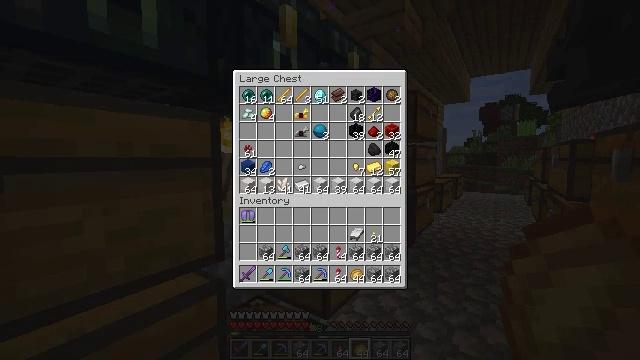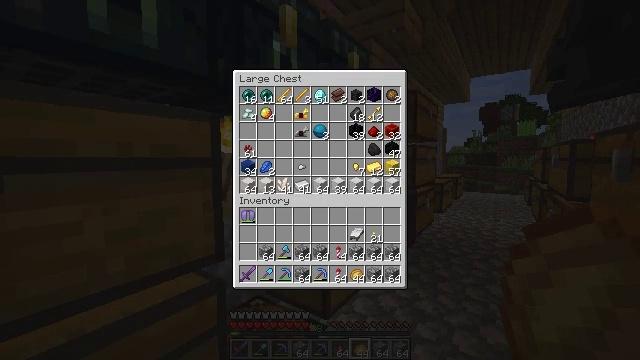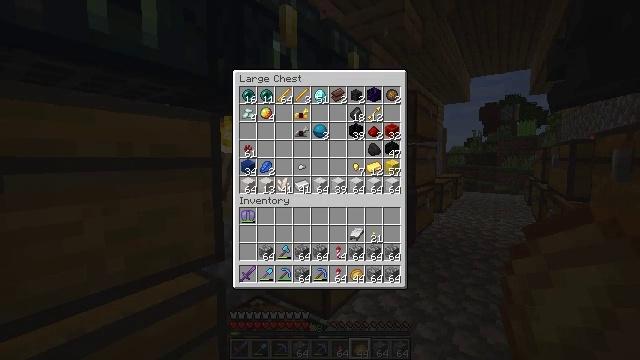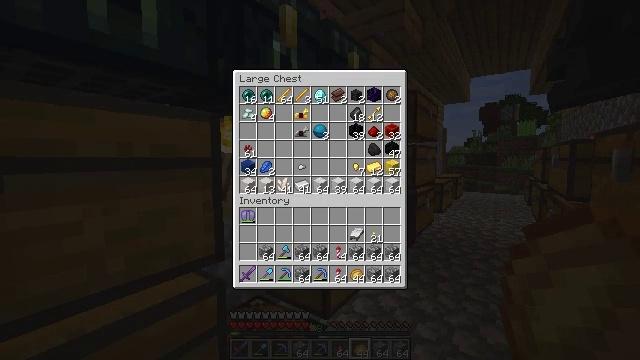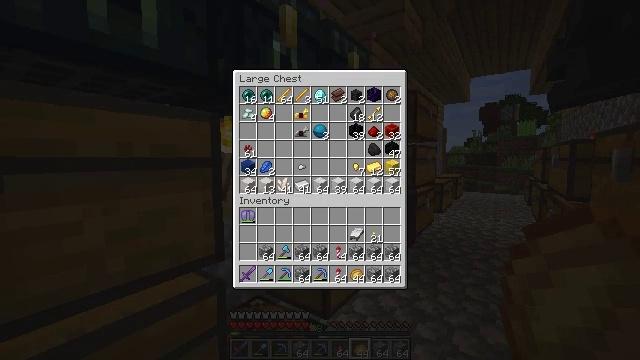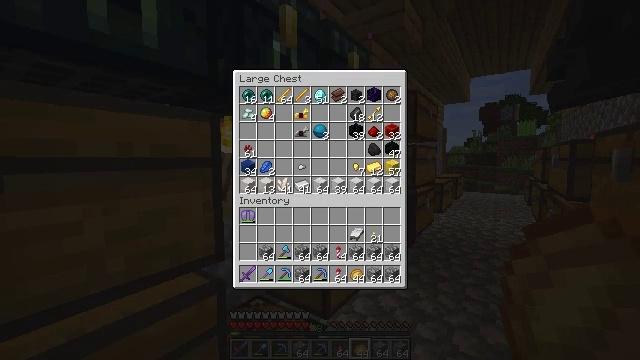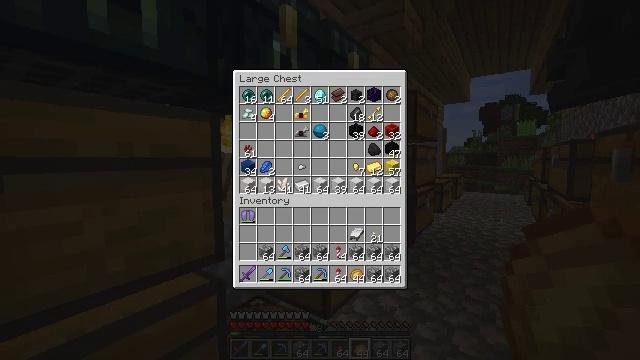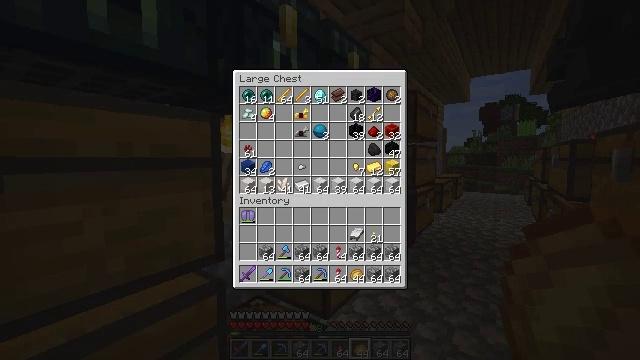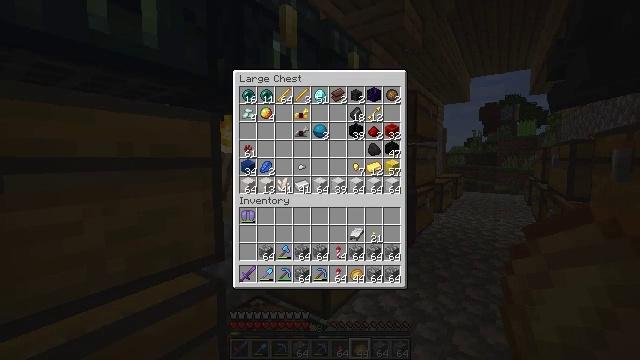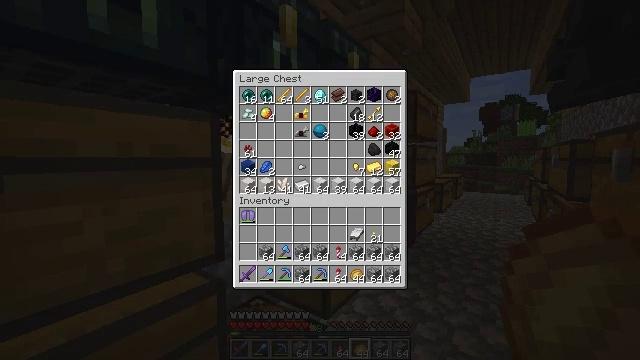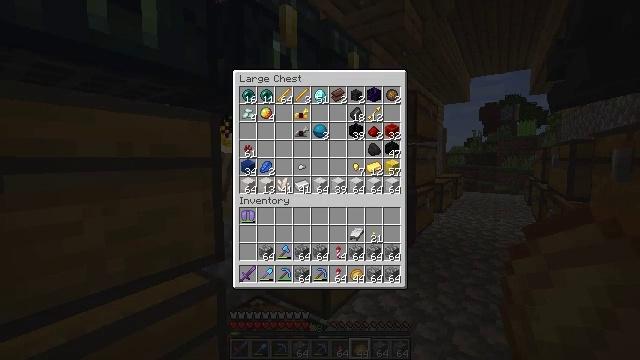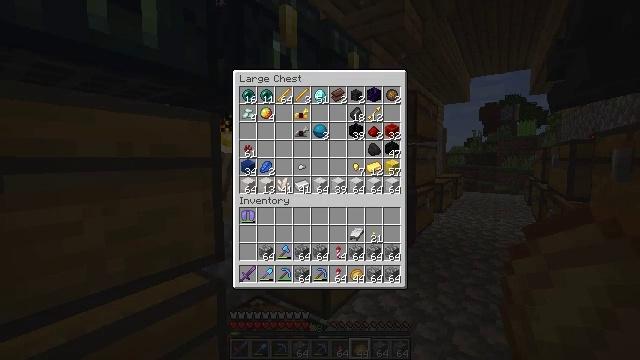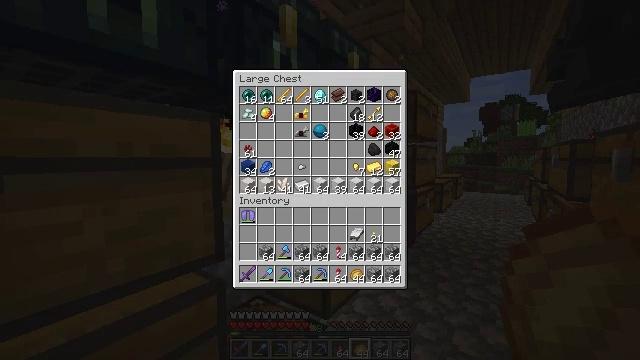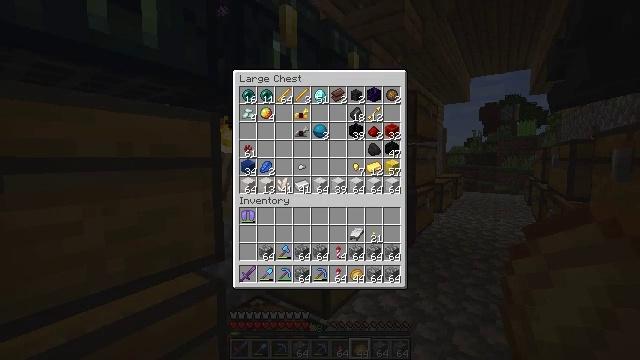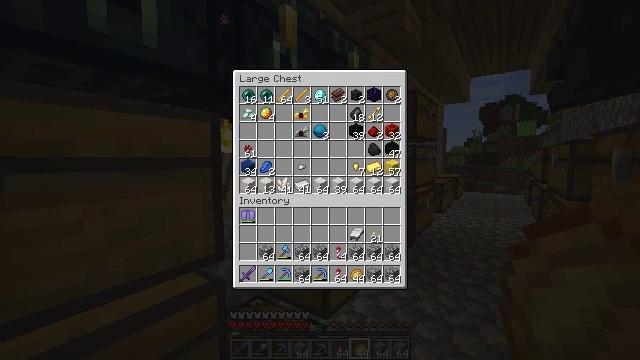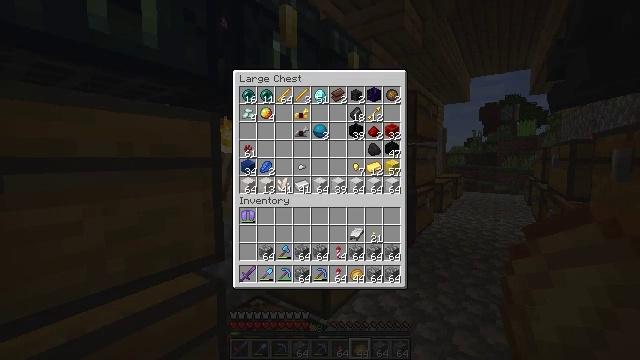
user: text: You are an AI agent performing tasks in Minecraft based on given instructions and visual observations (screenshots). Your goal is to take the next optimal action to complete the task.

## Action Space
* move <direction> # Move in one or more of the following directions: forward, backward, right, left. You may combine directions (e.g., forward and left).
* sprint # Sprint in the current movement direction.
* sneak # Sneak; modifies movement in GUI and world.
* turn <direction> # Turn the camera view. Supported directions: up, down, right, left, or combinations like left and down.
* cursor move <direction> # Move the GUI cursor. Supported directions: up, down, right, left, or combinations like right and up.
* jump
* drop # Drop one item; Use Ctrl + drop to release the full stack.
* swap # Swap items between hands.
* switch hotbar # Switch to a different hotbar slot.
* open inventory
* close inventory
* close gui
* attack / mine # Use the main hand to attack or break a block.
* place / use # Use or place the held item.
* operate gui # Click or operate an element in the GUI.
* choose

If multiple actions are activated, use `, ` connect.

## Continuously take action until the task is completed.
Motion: motion action
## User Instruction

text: Break the ender chest to move it.
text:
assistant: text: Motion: no_op
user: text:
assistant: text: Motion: no_op
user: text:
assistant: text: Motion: no_op
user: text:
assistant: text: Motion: no_op
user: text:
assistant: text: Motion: no_op
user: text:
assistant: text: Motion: no_op
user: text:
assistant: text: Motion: no_op
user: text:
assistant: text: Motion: no_op
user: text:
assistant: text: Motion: no_op
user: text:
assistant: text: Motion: no_op
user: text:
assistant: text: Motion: no_op
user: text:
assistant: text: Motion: no_op
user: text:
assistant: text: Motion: no_op
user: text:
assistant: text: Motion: no_op
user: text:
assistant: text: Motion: no_op
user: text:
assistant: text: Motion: no_op
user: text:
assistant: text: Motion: no_op
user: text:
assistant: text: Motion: no_op
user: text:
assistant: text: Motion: no_op
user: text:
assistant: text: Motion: no_op
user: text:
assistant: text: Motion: close gui
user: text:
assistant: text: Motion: turn right and down, open inventory
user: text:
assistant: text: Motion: turn right and down
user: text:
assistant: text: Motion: turn right and down
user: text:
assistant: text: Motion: turn down
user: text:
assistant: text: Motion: no_op
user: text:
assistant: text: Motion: no_op
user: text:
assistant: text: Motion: use / place
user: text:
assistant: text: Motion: use / place
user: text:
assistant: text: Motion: use / place